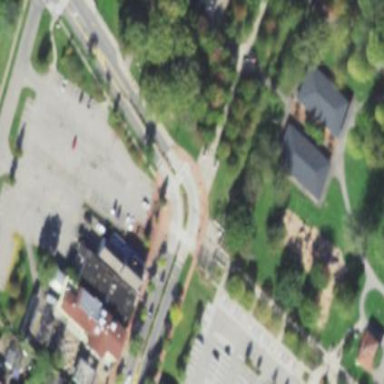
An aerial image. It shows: Paved parking area.